Question: On my website I have a bullet list with links.
The problem is when a link is a little long, it's split into two lines. It's fine!
However, when it divides in two lines, the second line is not located below the other.
How can I move the second line to the right so it fit with the other links?
'''
<div class="test">
<ul>
<li><a href="menuItem.html">Yes</a></li>
<li><a href="menuItem.html">Yes Yes Yes Yes</a></li>
<li><a href="menuItem.html">Yes</a></li>
</ul>
</div>
'''
Here is an image of what I'm describing

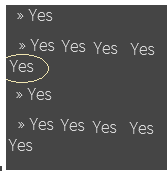
Answer: I'm guessing your 'list-style-position' is set to 'inside'.
You should set it to 'outside' (and play with the 'margin-left' attribute if you want to keep the left offset).
<URL>